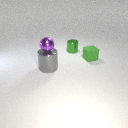
large gray metal cylinder to the left of small green rubber cube